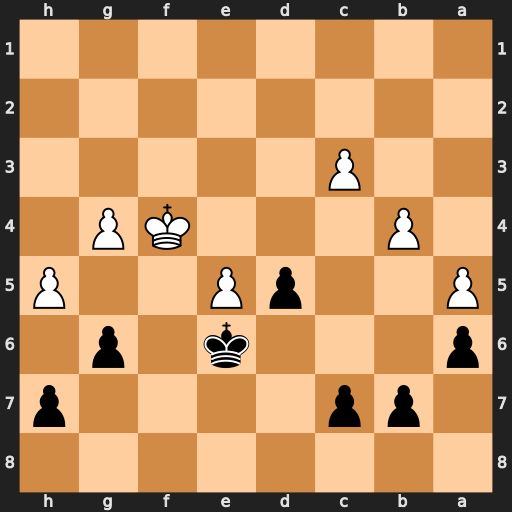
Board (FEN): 8/1pp4p/p3k1p1/P2pP2P/1P3KP1/2P5/8/8
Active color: b
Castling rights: -
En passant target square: -
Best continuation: gxh5 gxh5 h6